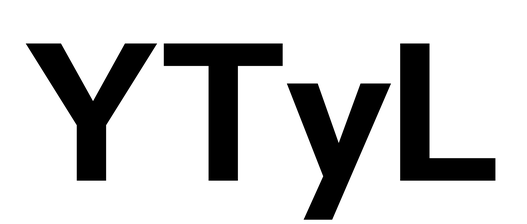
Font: InstrumentSans_Bold